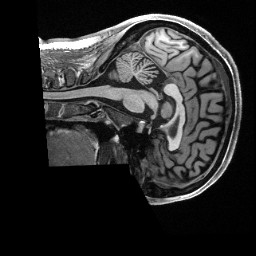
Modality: T1w
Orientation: sagittal
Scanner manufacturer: siemens
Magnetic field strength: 3 T
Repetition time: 2.5 s
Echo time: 0.00231 s